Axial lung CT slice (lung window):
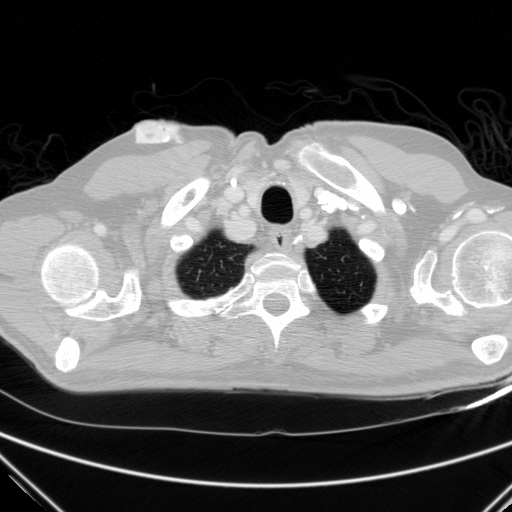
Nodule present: no